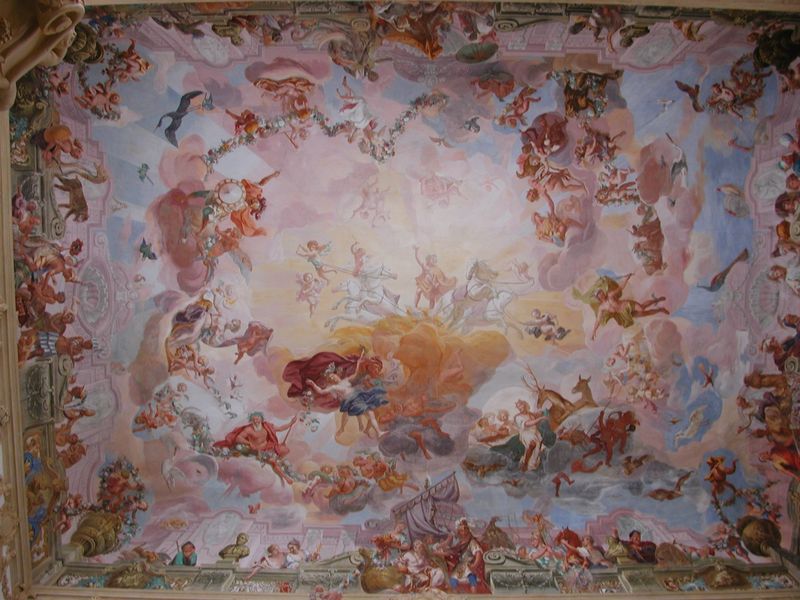
Titel: Schloss Weissenstein
Standort: Pommersfelden, Schloss Weissenstein (EU - D - Bayern)
Schlagwörter: blau, gemälde, gott, himmel, mann, wolken, gelb, grün, menschen, blumen, bunt, frau, hell, orange, rot, malerei, barock, geschichte, sonne, gewand, gold, stoff, decke, rosa, engel, vase, balkon, schiff, segel, farben, blue, curtains, men, ornate, people, red, religious, women, gray, painting, portrait, room, wall, yellow, büste, flowers, pink, brown, freude, paradies, angel, angels, cloud, clouds, gods, heaven, horses, naked, nude, sky, building, house, ship, sun, armor, baroque, child, heilige, fresko, light, maria, bust, castle, purple, animals, bird, battle, birds, cross, ros, wings, cloudy, mast, sail, himmelfahrt, cloak, deckenmalerei, jesus, decken, ceiling, colorful, colourful, religion, deer, dynamic, war, horse, god, shield, christ, ships, horn, fresco, paint, peace, deckenfresko, heerscharen, humans, sails, tan, dance, deckenfresco, arrow, bow, lion, dream, goddesses, mural, trumpet, trumpets, illusion, halo, holy, spear, arrows, jesus christ, warriors, weapons, halos, dear, wolf, demons, busts, details, swan, stag, grecian, trompe l'oeuil, garlands, dfjsdlhs, trompl'eoil, toile, iguren, jusus